Interaction volume radius: 5 \u00c5
Interaction volume height: 15 \u00c5
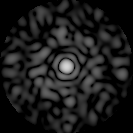
Disorder parameter: 0.8247